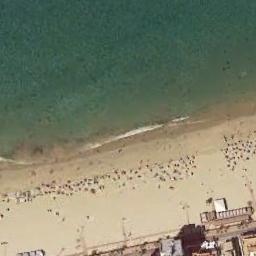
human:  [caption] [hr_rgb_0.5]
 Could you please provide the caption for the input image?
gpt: The beach with khaki sand while some items and buildings on the beach .

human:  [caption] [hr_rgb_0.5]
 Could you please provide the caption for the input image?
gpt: Light blue water and golden sandy beaches with many people basking in the sun and many buildings by the beach .

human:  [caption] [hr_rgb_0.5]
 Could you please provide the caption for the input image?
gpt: The water reached the beach .

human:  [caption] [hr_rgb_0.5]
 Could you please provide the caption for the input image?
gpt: Many buildings scattered around the beach .

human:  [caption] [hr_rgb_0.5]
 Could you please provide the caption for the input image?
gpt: Many buildings of different shapes are beside the beach .